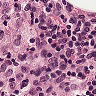
Metastatic tissue present: no